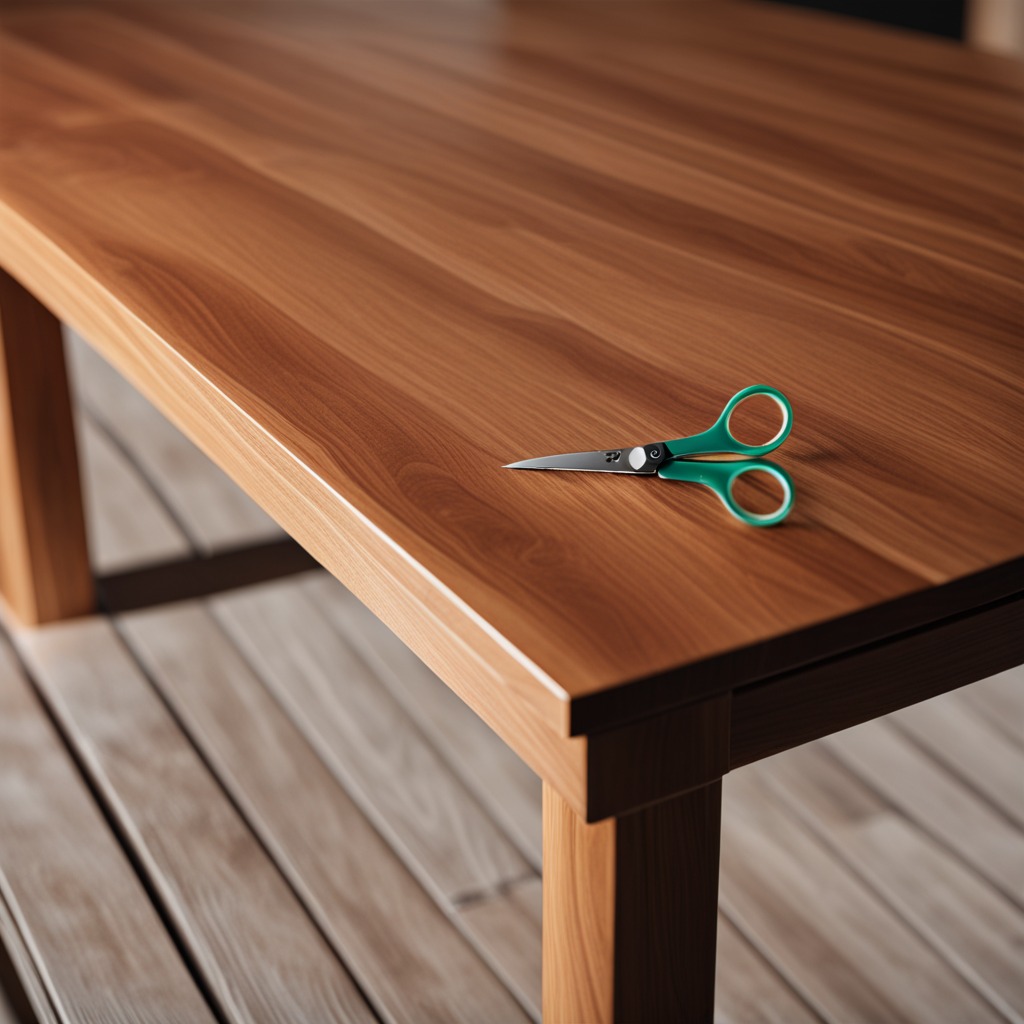
A scissor is lying on the wooden table in a carpentry studio.